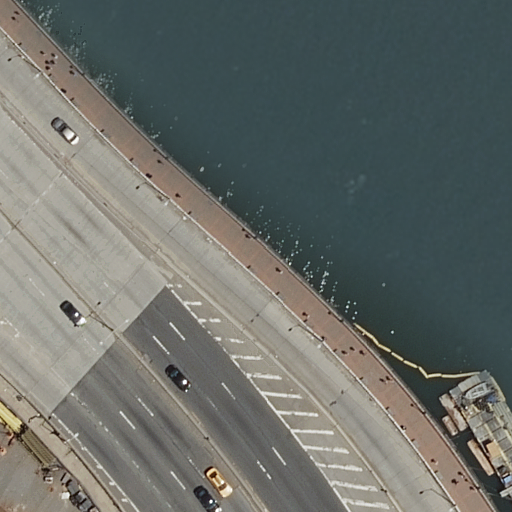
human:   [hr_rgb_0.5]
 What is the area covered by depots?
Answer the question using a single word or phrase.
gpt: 0m2

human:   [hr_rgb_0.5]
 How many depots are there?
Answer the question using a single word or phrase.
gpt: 0

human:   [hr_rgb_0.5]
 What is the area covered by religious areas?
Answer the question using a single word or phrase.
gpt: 0m2

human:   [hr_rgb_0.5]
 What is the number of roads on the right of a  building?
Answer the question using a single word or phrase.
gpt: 0

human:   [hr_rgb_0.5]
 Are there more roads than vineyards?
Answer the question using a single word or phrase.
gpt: yes

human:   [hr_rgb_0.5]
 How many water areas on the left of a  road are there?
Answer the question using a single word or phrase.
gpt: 0

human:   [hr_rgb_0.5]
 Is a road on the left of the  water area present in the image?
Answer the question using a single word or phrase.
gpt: yes

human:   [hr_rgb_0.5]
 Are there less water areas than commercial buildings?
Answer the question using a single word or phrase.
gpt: no

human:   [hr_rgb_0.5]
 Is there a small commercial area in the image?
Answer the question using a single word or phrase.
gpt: no

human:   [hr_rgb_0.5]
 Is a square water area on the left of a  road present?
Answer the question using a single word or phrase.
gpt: no

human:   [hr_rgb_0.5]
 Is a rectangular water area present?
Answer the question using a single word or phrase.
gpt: no

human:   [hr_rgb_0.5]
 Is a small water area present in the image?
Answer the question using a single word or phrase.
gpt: no

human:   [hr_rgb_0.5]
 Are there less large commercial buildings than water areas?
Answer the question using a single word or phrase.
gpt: yes

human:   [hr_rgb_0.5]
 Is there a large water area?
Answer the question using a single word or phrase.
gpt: yes

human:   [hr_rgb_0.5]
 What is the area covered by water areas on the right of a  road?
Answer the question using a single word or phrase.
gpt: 0m2

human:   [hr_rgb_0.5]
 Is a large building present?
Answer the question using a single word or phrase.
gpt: no

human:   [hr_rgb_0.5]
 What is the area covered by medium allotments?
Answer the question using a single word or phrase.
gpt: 0m2

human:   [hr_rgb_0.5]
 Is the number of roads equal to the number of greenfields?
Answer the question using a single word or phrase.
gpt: no

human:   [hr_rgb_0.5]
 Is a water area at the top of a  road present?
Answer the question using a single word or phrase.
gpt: no

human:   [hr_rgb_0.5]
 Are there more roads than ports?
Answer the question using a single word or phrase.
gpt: yes

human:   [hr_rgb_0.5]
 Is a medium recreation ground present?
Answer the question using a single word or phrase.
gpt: no

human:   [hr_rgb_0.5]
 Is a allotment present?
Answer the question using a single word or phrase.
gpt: no

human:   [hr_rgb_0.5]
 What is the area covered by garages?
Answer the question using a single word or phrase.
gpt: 0m2

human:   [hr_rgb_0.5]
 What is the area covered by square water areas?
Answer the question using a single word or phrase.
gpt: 0m2

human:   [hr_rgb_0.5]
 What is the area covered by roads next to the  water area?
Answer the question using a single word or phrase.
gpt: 0m2

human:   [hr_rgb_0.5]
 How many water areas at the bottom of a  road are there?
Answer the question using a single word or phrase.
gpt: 0

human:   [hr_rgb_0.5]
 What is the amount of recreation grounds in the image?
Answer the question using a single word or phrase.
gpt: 0

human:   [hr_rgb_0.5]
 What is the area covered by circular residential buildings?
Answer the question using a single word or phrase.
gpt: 0m2

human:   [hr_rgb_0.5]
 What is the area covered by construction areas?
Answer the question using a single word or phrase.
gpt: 0m2

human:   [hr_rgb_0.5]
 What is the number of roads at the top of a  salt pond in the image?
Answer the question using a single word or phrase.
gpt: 0

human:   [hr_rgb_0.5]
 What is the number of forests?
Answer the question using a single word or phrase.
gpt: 0

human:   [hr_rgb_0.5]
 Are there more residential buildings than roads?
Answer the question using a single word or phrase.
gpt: no

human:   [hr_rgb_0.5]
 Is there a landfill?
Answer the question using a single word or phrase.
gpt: no

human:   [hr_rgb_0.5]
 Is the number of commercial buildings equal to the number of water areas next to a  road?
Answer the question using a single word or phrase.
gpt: no

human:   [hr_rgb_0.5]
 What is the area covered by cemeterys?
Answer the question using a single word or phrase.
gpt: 0m2

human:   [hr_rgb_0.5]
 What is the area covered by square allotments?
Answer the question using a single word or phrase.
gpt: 0m2